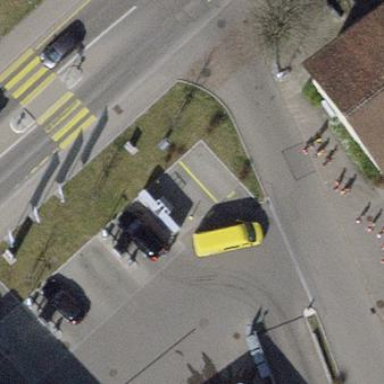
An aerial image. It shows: Parking available on the street side.